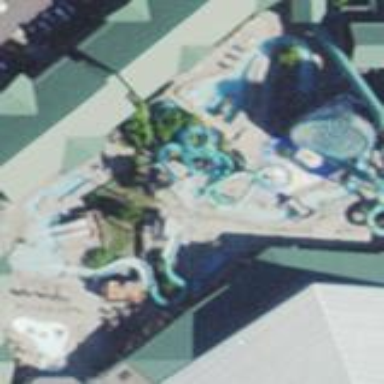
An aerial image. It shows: Water park.